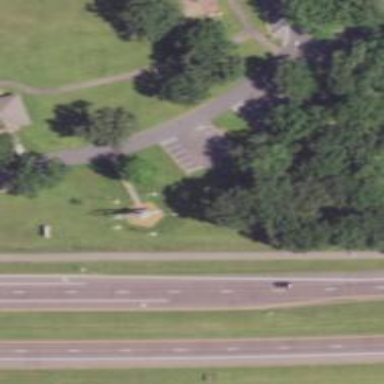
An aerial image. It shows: Historic monument.